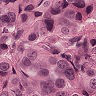
Metastatic tissue present: yes